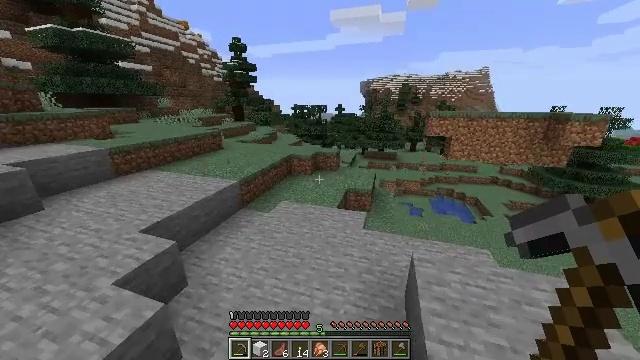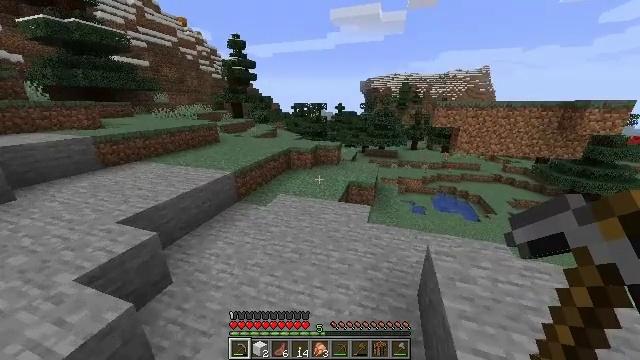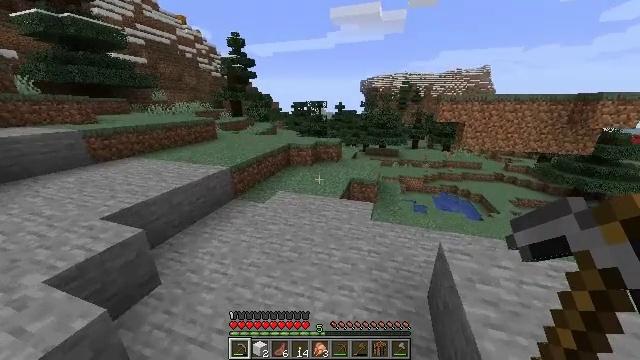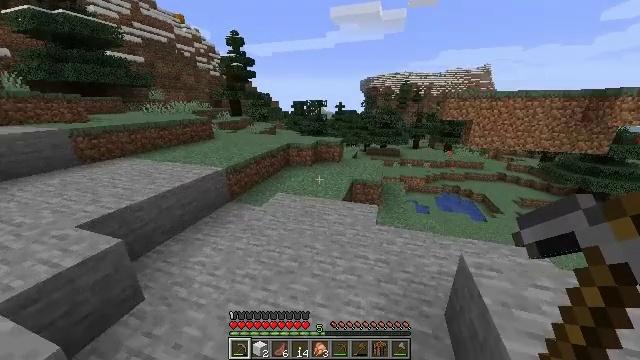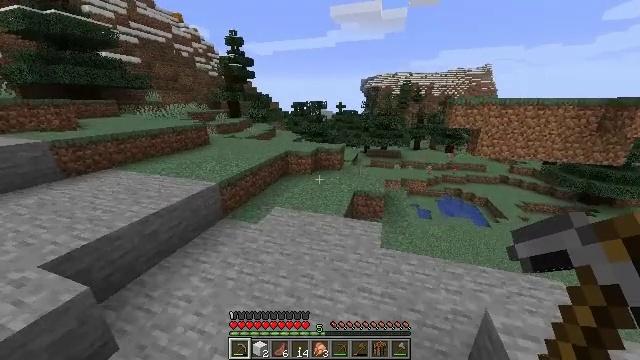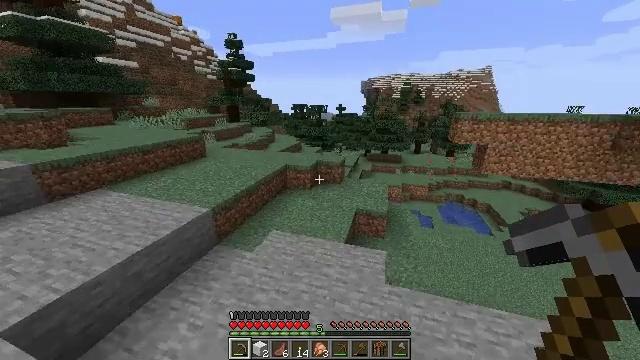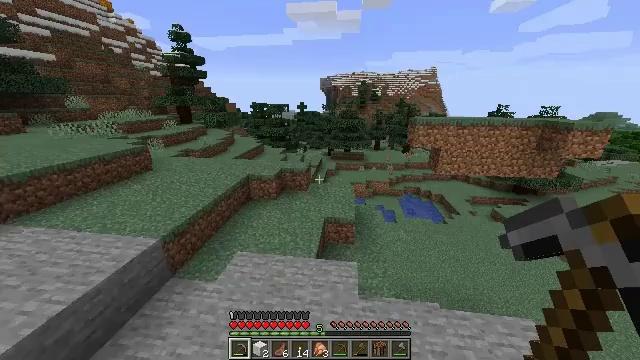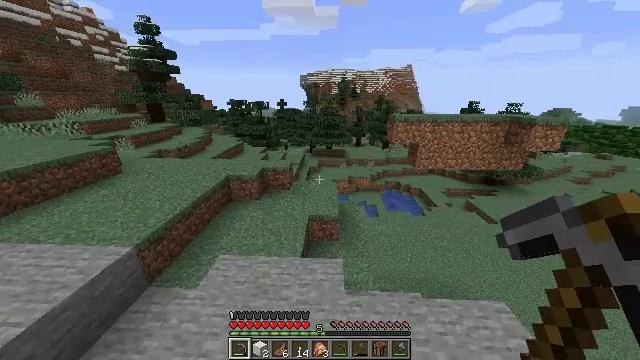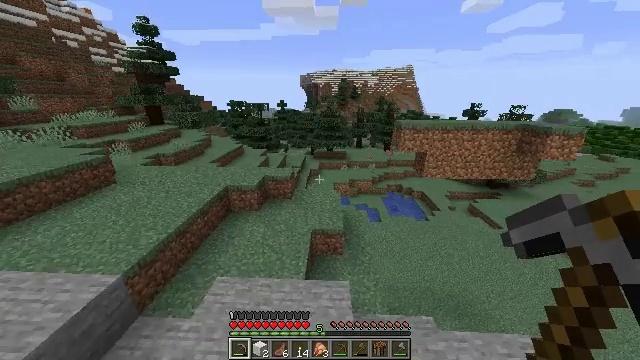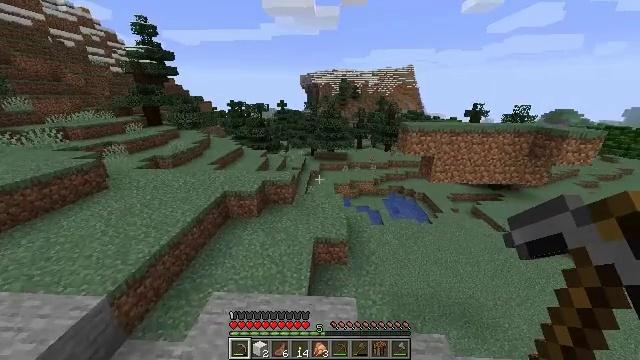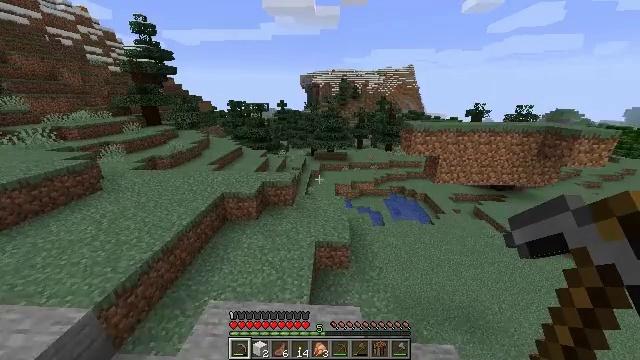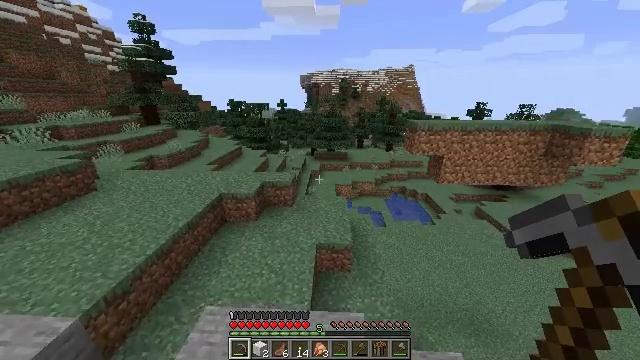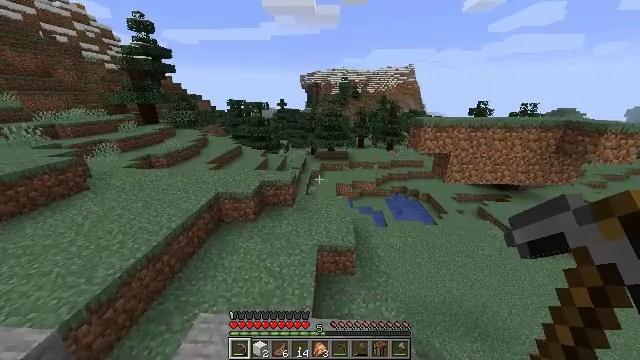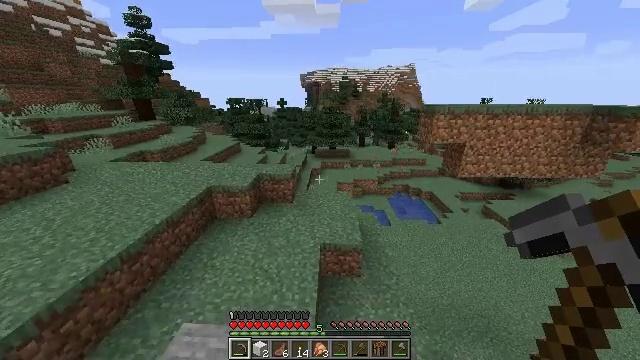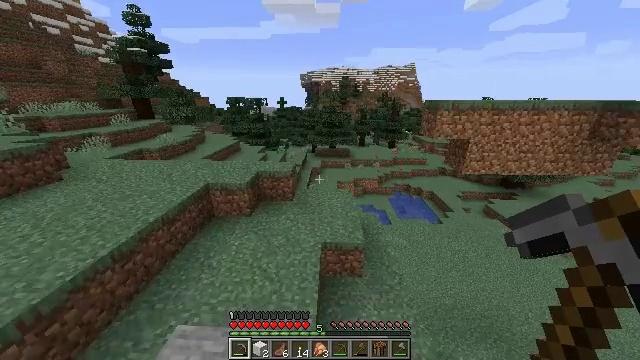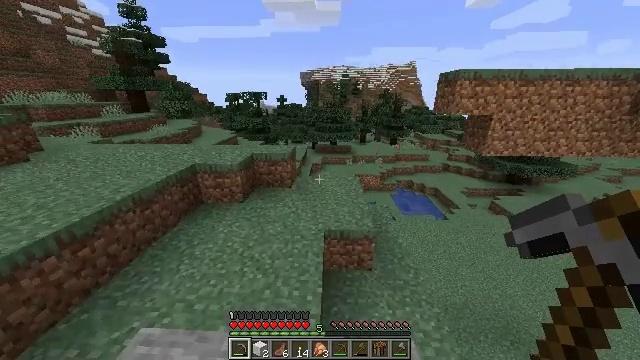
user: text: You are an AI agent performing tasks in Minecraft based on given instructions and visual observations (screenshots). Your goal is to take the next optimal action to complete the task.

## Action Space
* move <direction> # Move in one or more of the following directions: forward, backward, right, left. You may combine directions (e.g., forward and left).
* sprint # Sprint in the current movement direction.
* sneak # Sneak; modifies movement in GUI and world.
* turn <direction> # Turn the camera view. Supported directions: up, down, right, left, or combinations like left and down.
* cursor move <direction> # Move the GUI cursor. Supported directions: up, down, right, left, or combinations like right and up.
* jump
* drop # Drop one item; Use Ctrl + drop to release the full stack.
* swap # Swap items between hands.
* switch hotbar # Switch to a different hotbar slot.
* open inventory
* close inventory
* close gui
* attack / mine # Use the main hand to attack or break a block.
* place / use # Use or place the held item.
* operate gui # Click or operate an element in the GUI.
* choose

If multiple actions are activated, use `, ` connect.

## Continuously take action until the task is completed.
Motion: motion action
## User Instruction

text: Collect the pumpkin by holding left button.
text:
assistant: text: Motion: move forward, sprint
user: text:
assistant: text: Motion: move forward, sprint
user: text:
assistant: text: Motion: move forward, sprint
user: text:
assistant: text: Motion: move forward, sprint, jump
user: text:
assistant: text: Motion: move forward, sprint, jump
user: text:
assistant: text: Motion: move forward, sprint, turn right, jump
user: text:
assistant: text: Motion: move forward, sprint, turn right, jump
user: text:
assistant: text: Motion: move forward, sprint, jump
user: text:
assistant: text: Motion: move forward, sprint
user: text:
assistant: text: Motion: move forward, sprint
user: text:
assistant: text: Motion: move forward, sprint
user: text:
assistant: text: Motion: move forward, sprint
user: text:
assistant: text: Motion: move forward, sprint
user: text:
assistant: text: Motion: move forward, sprint
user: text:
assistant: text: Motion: move forward, sprint
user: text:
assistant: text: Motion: move forward, sprint
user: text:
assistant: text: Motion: move forward, sprint
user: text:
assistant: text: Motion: move forward, sprint
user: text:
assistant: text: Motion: move forward, sprint
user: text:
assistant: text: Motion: move forward, sprint, jump
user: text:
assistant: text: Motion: move forward, sprint, jump
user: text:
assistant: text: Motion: move forward, sprint, jump
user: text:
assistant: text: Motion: move forward, sprint, jump
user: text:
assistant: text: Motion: move forward, sprint, jump
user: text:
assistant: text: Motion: move forward, sprint
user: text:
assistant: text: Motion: move forward, sprint
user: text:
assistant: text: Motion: move forward, sprint
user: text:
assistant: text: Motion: move forward, sprint, turn right and down
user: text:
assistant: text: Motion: move forward, sprint, turn right and down
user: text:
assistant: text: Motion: move forward, sprint